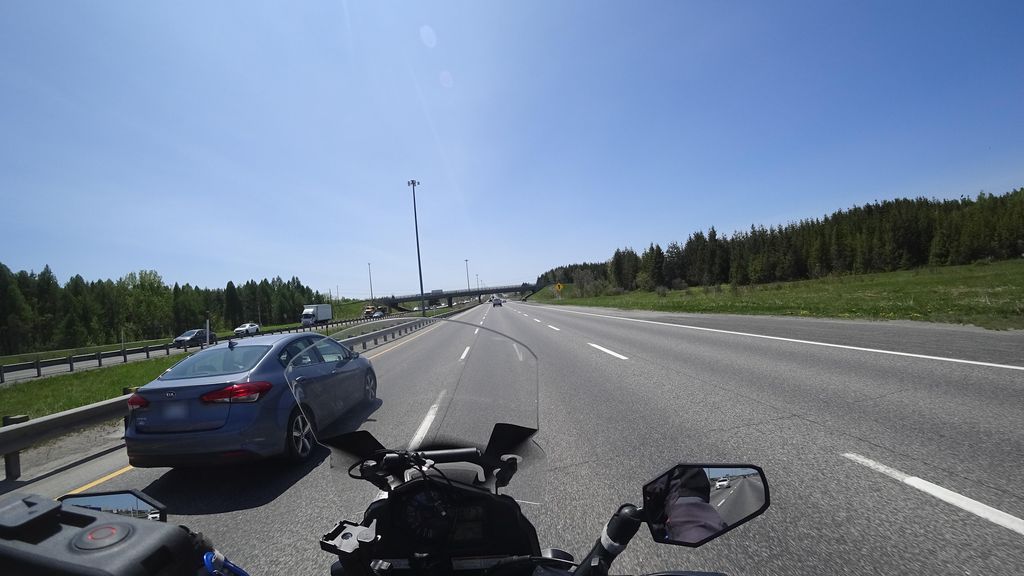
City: quebec_city